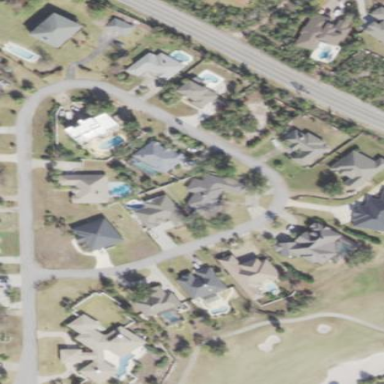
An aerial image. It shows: Residential area composed of single-family homes.